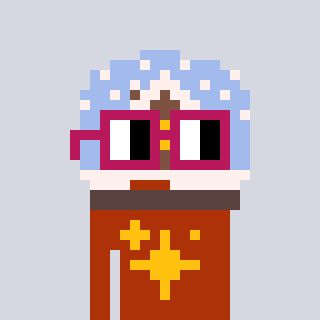
a pixel art character with square dark red glasses, a snow globe-shaped head and a hotbrown-colored body on a cool background